Question: I am trying to make image 'stick' to the right, but it is showing some sort of invisible border.

Things I have tried adding:
'''
1) position: absolute;
2) border: 0; / border: 0px;
3) top: -5px; / I tried to put negative px, not even -1000px; has effect on it.
'''
HTML:
'''
<a href="#"><img class="float-right" src="img/FacebookImageLoading.jpg" /></a>
'''
CSS:
'''
.float-right{
float:right;
}
'''
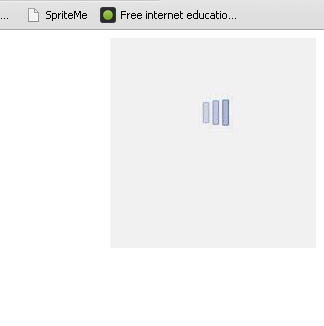
Answer: A <URL> demonstrating the issue would be handy, but in the meantime, try:
'''
html, body
{
padding: 0;
margin: 0;
}
'''